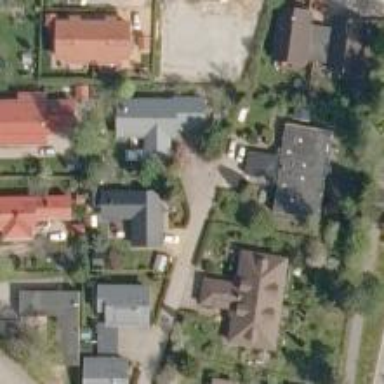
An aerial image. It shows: Residential area.